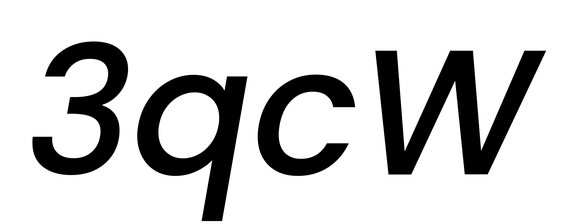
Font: Poppins-MediumItalic